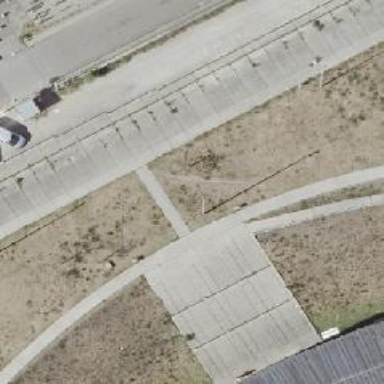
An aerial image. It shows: Footway made of concrete plates.